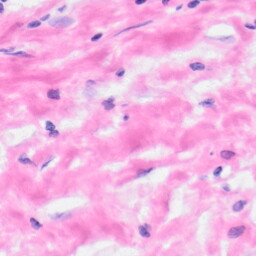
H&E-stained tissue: Kidney